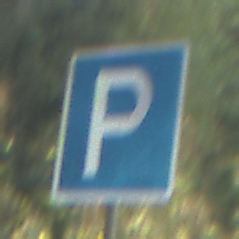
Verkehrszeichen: Parken
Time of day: MorningAfternoon
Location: Outdoor (Nature)
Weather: Clear
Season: NotSpecified
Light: Natural